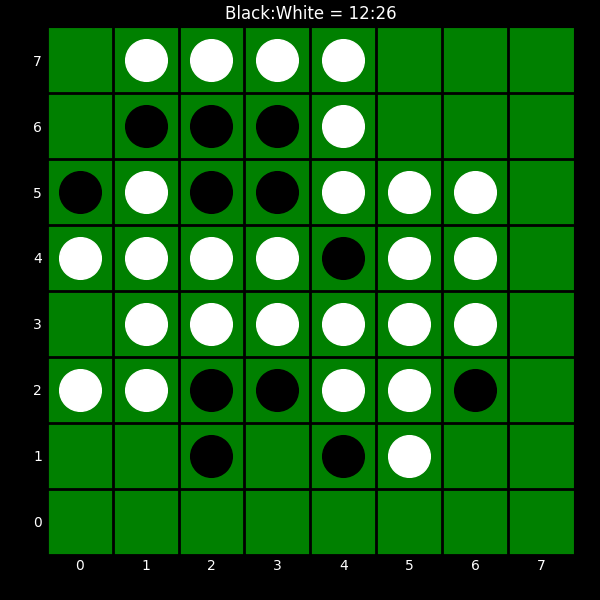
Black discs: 12
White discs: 26